Question: I have a 'img' and a 'p' inside of a 'div'.
I am trying to center the 'p' vertically. I have tried 'line-height' and a few other things.
Here is what it looks like

I would like "cute firefox prank" to be centered vertically relative to the 'img'
'''
img{
width: 50px;
height: 50px;
}
li{
list-style-type: none;
text-decoration: none;
}
a{
text-decoration: none;
}
li p{
display: inline;
color: black;
font-size: 25px;
margin:0;
}
'''
<URL>.
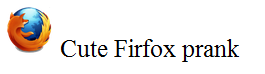
Answer: <URL>
All you have to do is add 'vertical-align:middle;' to the 'img'.
'''
img {
vertical-align:middle;
}
'''